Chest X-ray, AP view. Patient: 46 years old, sex M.
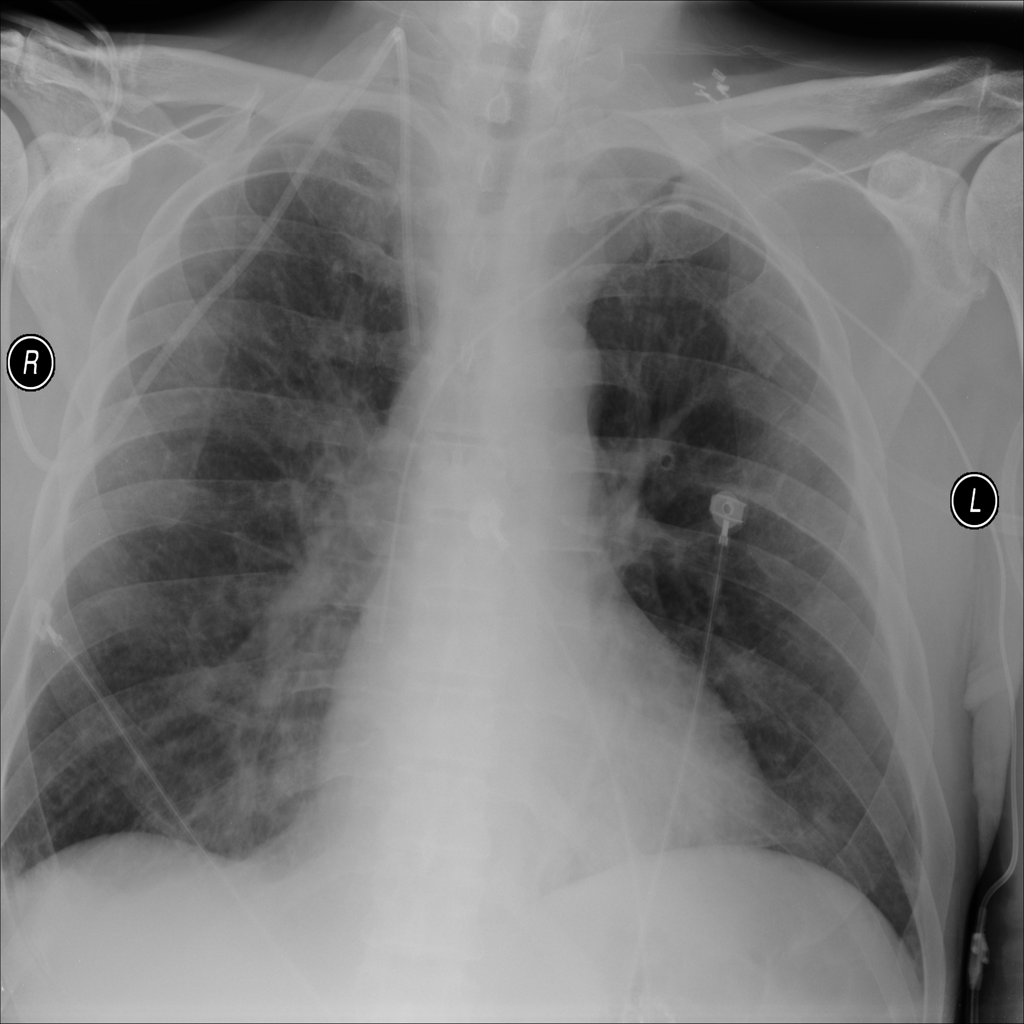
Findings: Infiltration